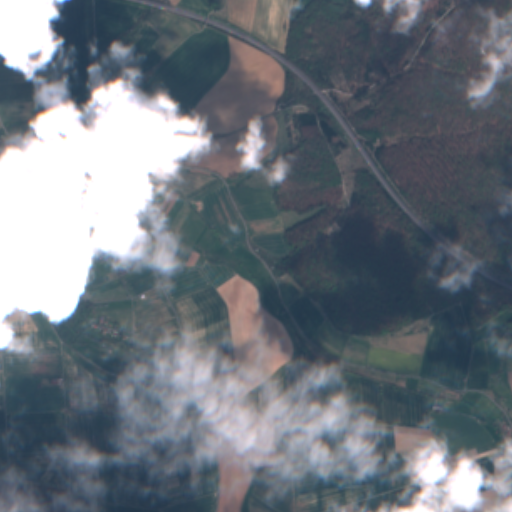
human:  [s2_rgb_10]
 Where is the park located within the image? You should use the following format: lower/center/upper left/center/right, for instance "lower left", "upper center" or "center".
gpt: The park is located in the upper left of the image.
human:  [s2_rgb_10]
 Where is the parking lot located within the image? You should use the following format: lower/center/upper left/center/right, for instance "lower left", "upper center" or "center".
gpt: The parking lot is located in the upper left of the image.
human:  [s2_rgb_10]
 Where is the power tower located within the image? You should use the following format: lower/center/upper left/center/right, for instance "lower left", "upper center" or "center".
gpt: The power tower is located in the lower left of the image.
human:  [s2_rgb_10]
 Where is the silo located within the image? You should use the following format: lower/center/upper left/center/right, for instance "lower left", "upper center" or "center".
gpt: The silo is located in the lower left of the image.
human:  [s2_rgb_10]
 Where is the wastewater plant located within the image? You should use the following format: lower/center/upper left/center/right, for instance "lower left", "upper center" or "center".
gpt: The wastewater plant is located in the lower right of the image.
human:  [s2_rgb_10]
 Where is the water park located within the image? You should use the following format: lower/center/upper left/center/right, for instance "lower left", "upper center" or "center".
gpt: The water park is located in the center left of the image.
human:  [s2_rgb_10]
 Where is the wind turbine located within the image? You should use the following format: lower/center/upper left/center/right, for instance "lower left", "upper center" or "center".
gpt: The wind turbine is located in the upper right of the image.
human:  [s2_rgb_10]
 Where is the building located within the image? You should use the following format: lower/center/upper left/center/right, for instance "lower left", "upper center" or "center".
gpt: There is no building in the image.